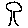
Label: tree